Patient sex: M
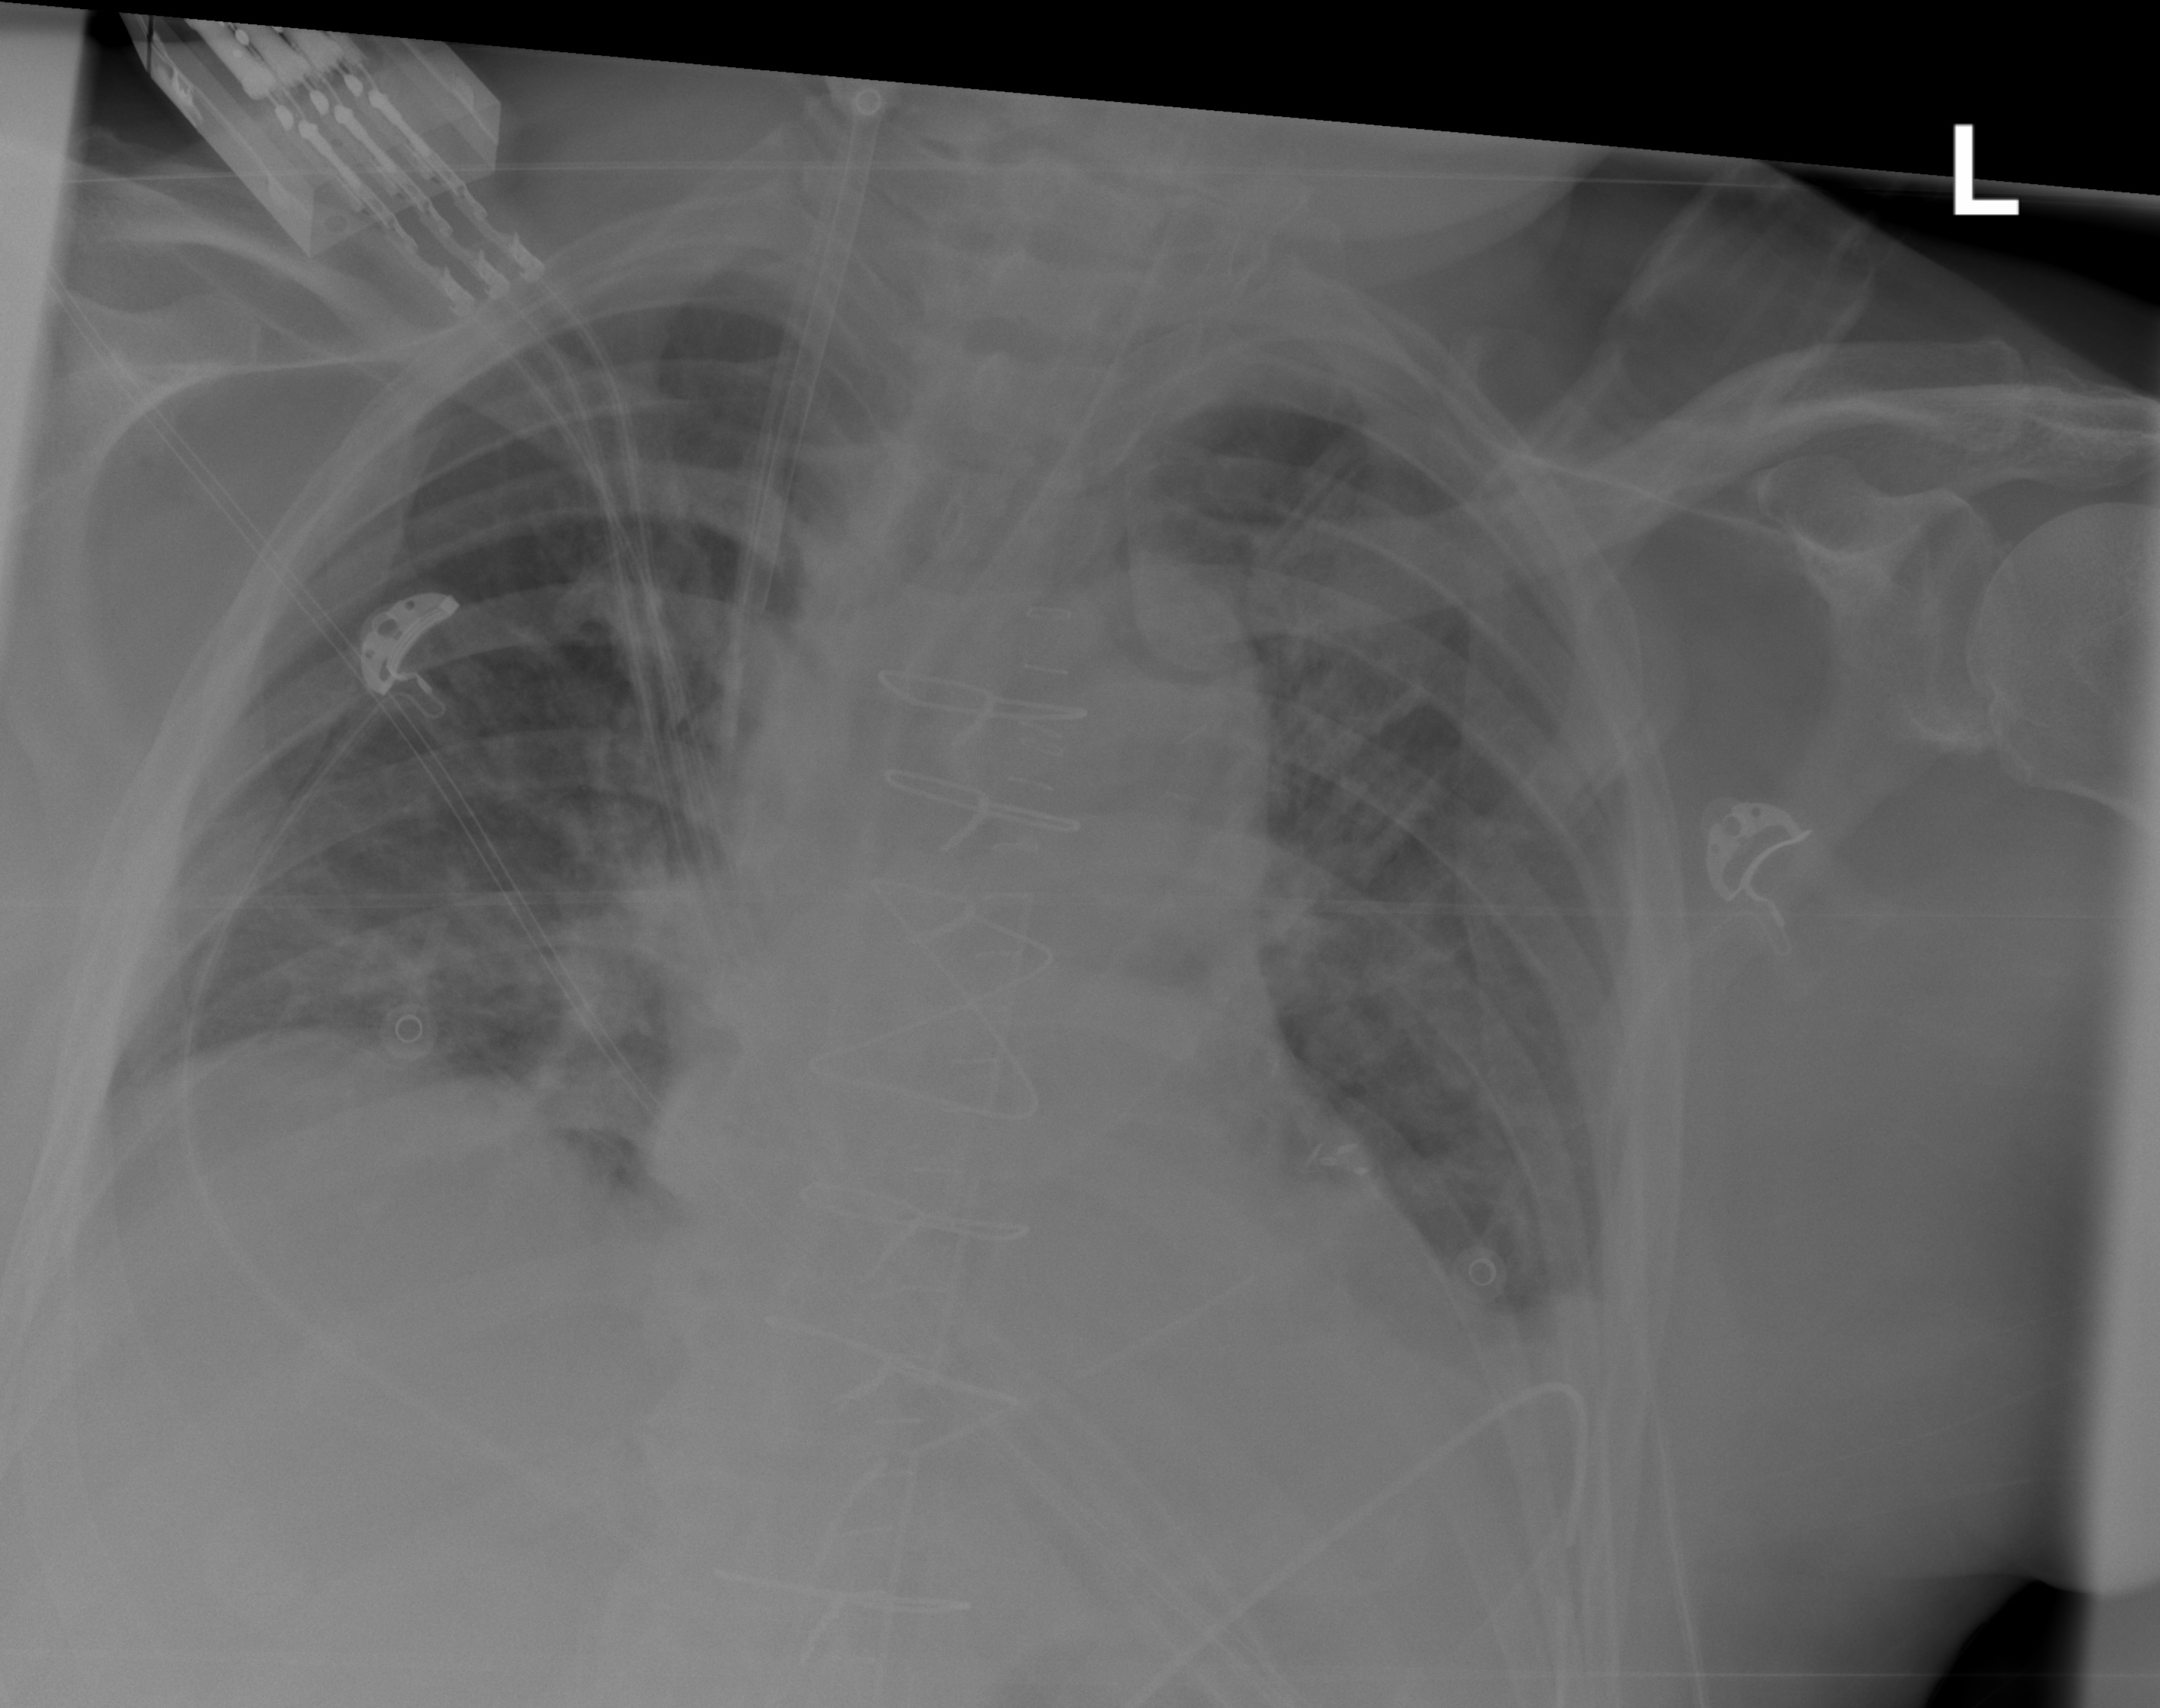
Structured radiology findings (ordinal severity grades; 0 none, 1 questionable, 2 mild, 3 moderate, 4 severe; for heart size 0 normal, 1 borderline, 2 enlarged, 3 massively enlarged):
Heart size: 1
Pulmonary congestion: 2
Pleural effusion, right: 0
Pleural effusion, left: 2
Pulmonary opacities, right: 0
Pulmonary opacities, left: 0
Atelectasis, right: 0
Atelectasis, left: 0